Frequency: 75000
Velocity: 0,2325
Power: 9,5
Pulse duration: 0,0000001
Pass count: 1
Magnification: 10
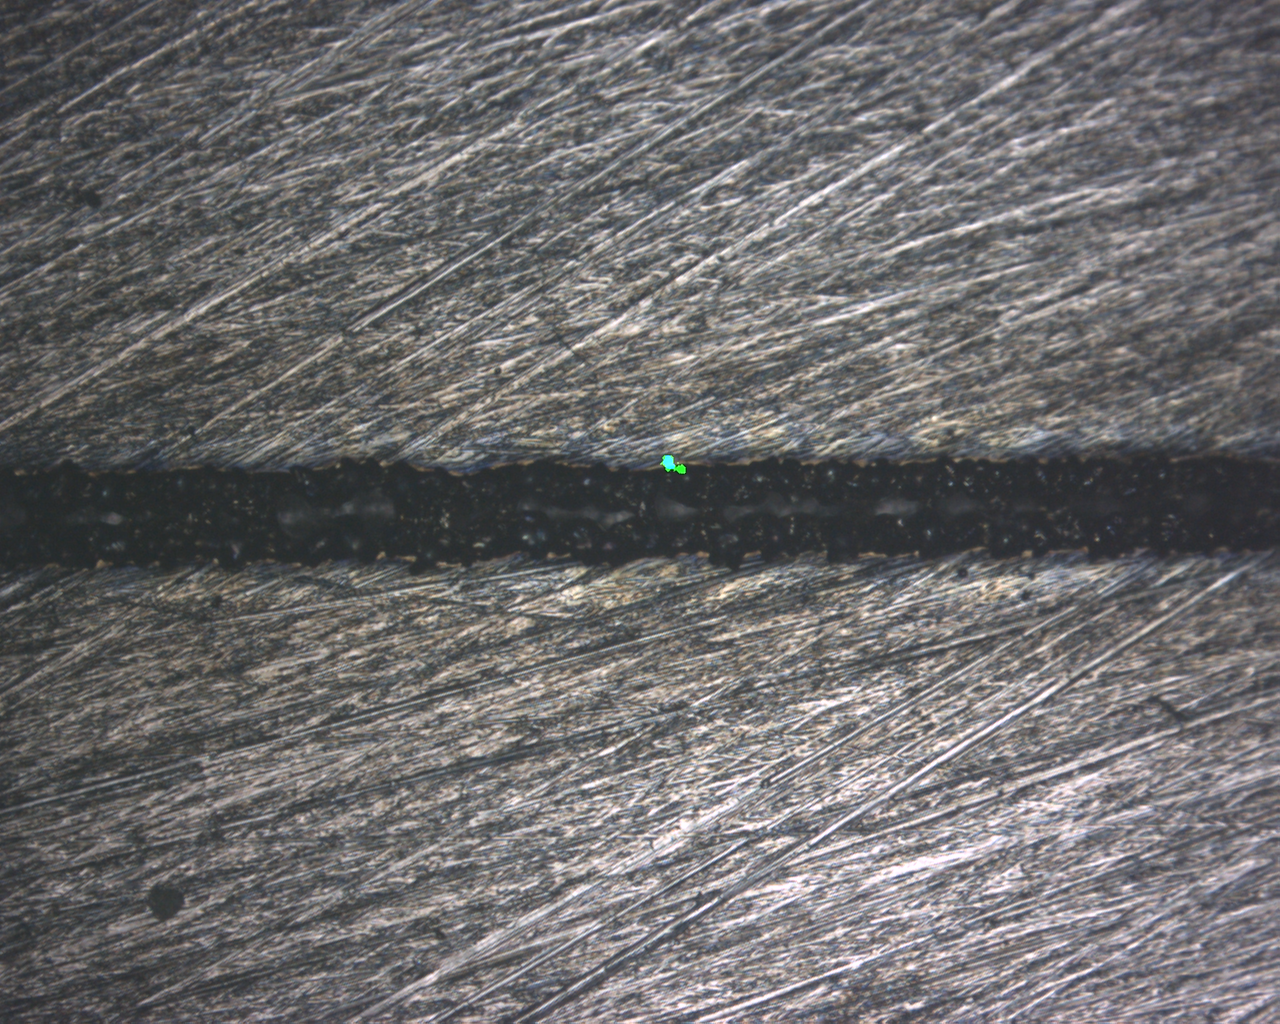
Measured width: 137.36
Other width: 52.18